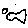
Label: fish